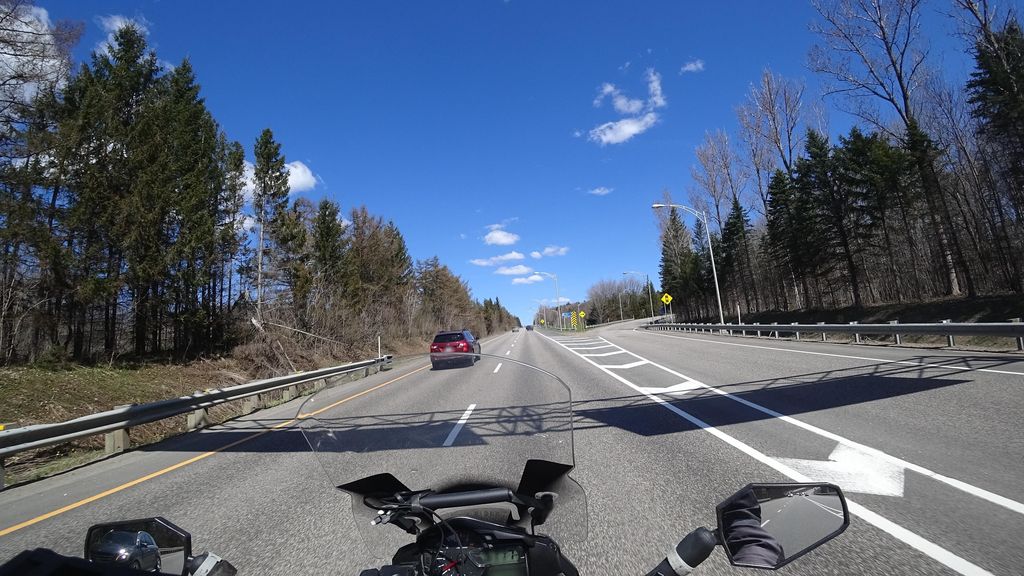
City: quebec_city